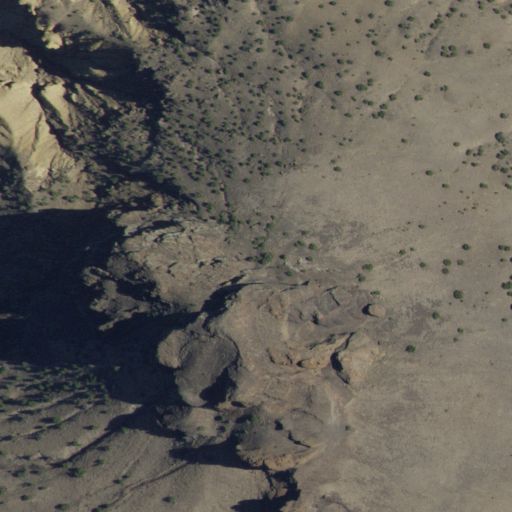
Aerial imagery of mountain in New Mexico named Cerro de Guadalupe containing shrub and evergreen forest